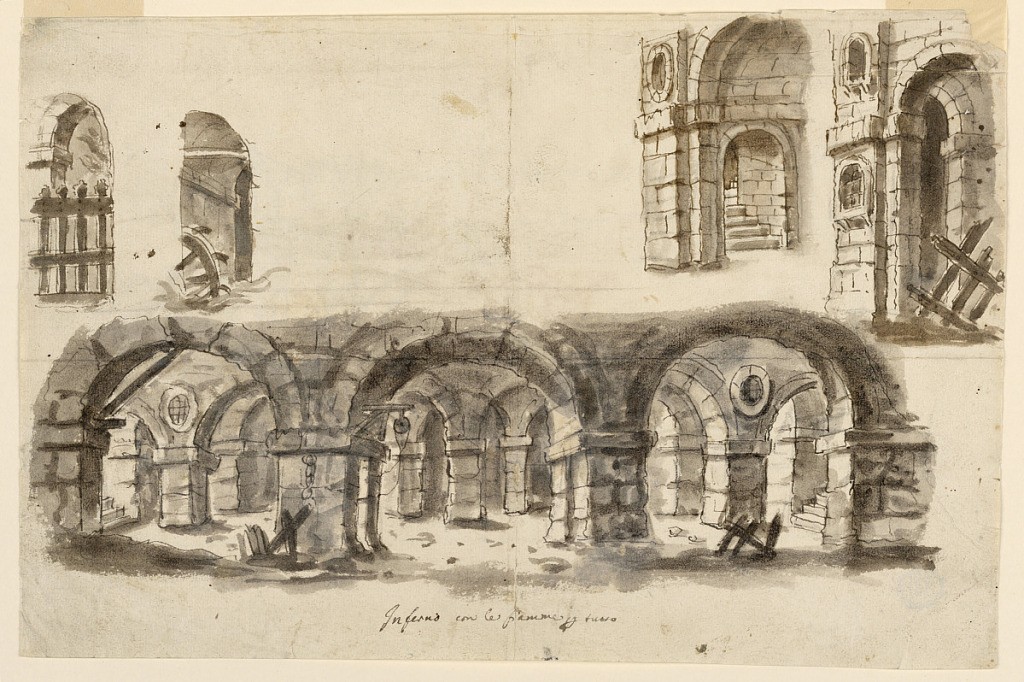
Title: Stage Design, Prison Cellar
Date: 18th century
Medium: Pen and brown ink, brush and sepia wash on paper; verso: graphite
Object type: Drawing
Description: Horizontal rectangle. At bottom, prison cellar vaulted, two stairs leading up. Details of barn, stairs, and torture instruments at upper left and upper right.